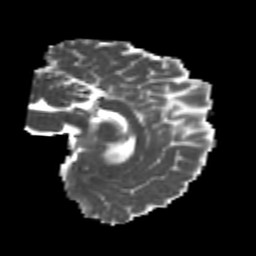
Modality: MD
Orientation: sagittal
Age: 24
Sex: female
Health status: healthy
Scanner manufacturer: philips
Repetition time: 7.387 s
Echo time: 0.08599 s